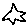
Label: star